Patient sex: M
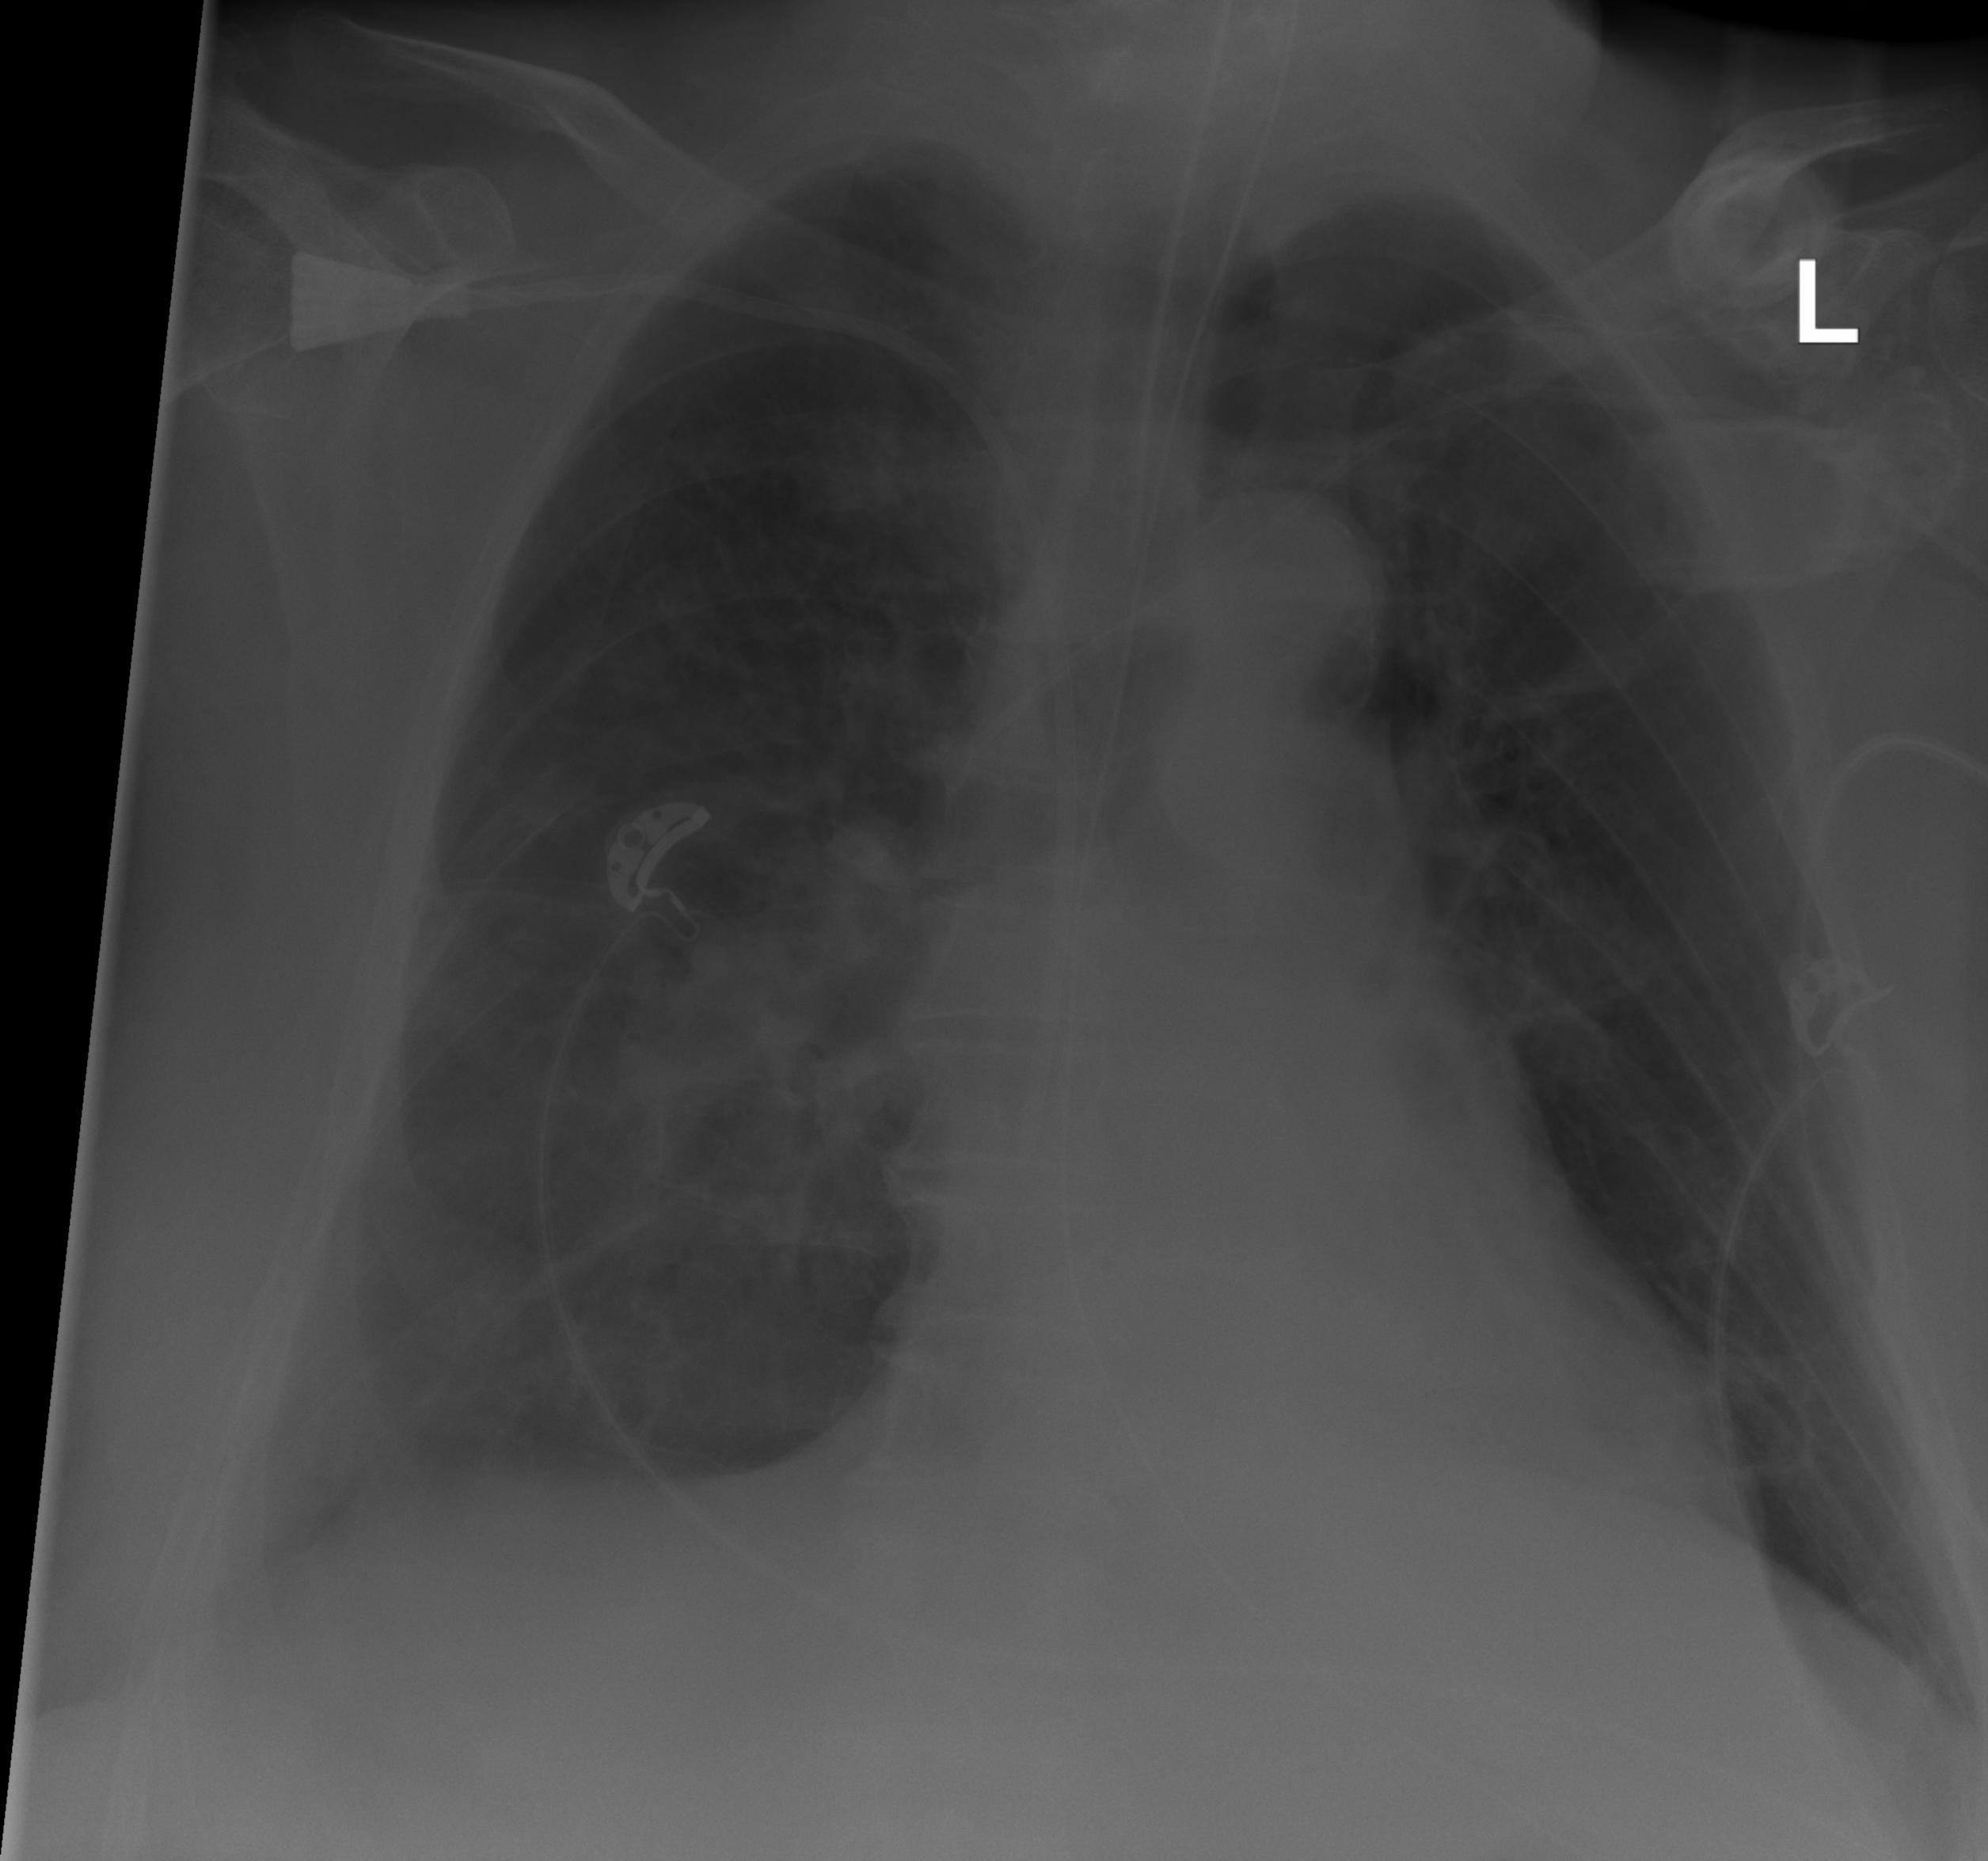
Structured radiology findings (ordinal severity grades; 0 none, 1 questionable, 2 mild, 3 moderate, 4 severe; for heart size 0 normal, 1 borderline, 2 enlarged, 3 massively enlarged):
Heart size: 0
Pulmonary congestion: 0
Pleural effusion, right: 2
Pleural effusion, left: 0
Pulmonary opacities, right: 2
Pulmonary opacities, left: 0
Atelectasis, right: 2
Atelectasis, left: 0